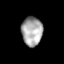
Tissue: skin
Cell type: Fibroblasts
Senescence score: 0.7509
Nuclear area (px): 594
Mean DAPI intensity: 167.052